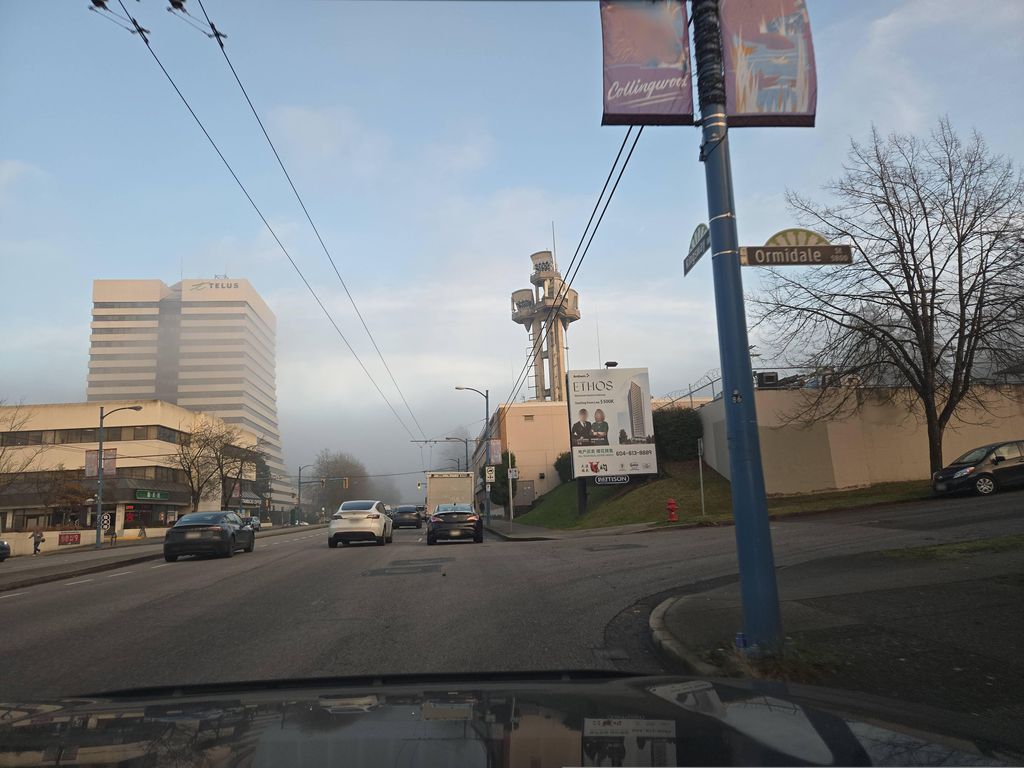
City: vancouver